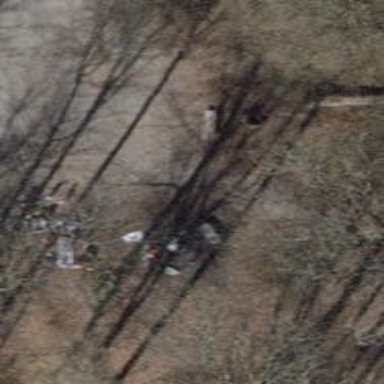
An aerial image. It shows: Barbecue facility.